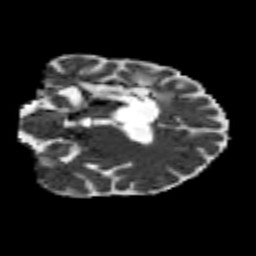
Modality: MD
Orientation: coronal
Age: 31
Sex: female
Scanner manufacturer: siemens
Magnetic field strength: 3 T
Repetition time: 7.7 s
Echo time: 0.09 s